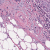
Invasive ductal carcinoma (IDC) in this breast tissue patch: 1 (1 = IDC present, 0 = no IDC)